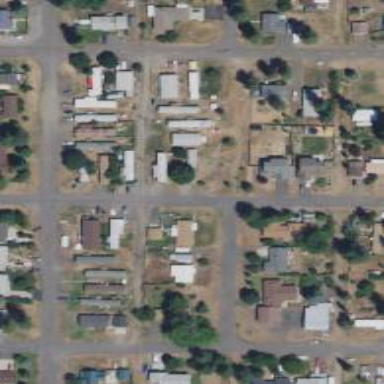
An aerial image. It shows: Residential area designated as trailer park.